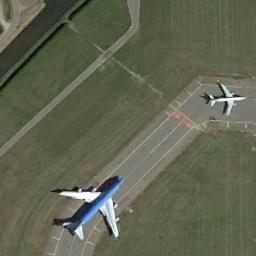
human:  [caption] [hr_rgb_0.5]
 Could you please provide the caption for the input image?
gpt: There is a blue airplane and a white airplane on the runway in the middle of grass .

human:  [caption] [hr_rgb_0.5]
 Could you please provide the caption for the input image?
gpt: A big blue plane and a small white plane parked one after another on the runway and the lawn beside .

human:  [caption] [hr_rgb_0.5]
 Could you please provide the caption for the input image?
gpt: An airplane with a blue fuselage and a white airplane were on the runway beside the grassland .

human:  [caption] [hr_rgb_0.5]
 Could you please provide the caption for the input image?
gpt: There are two aircraft on the runway, One with pure white and one with blue fuselage .

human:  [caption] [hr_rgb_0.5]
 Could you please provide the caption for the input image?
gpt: Two planes is parked at the airport next to the grass .